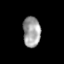
Tissue: skin
Cell type: Others
Senescence score: 0.28
Nuclear area (px): 521
Mean DAPI intensity: 159.403